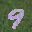
Label: 9